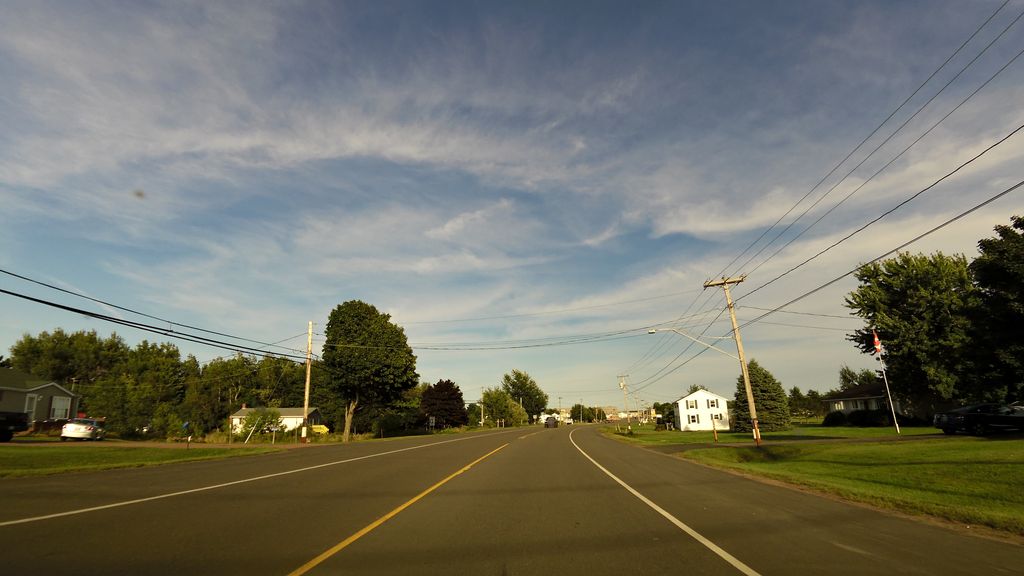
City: charlottetown